Platform: macOS
Application: Chrome
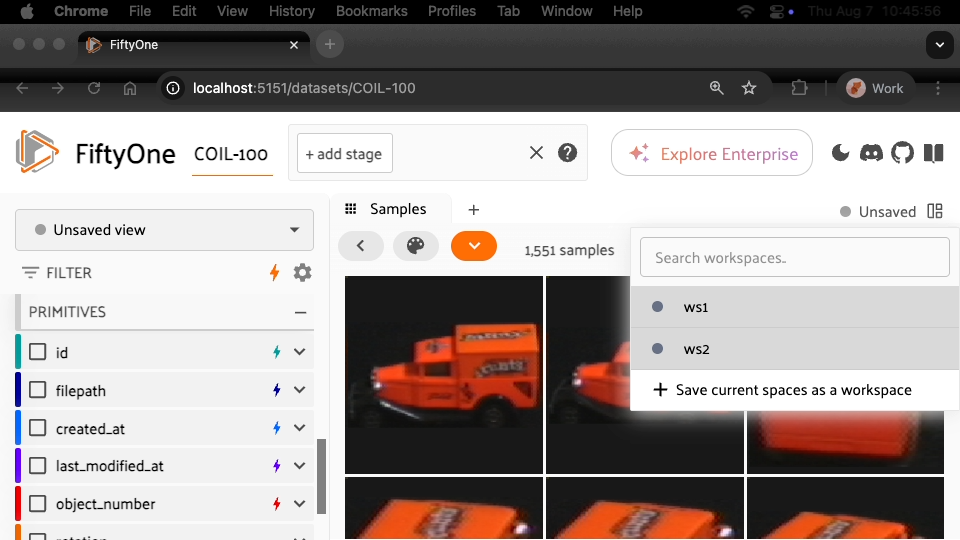
task_description: Load ws1 from the workspaces menu
action_type: select
element_info: Menu Item
steps_since_start: 1